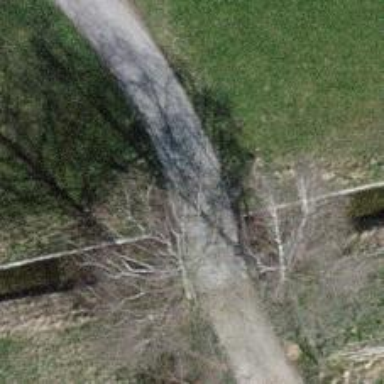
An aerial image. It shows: Service road that crosses over bridge.